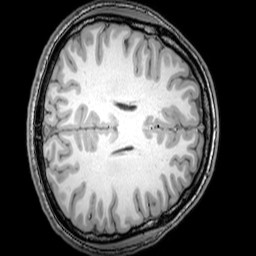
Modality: T1w
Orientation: axial
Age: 24
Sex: male
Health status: healthy
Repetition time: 0.081 s
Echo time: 0.037 s